Interaction volume radius: 10 \u00c5
Interaction volume height: 30 \u00c5
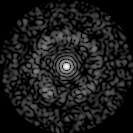
Disorder parameter: 0.8067